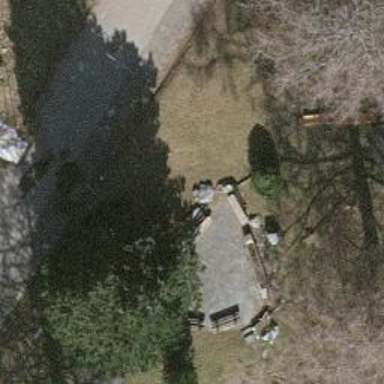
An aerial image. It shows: Bench for seating.